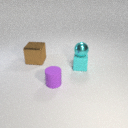
small purple rubber cylinder in front of large brown metal cube